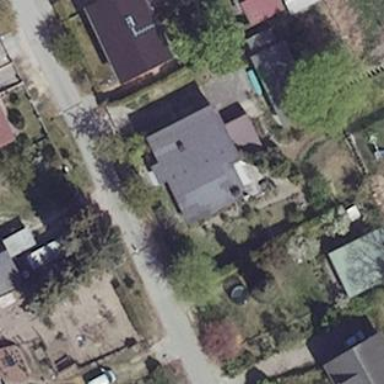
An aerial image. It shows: Residential building.